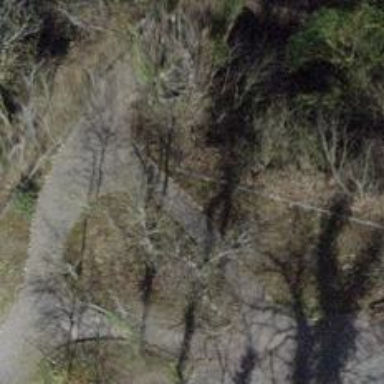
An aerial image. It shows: Pebblestone path.